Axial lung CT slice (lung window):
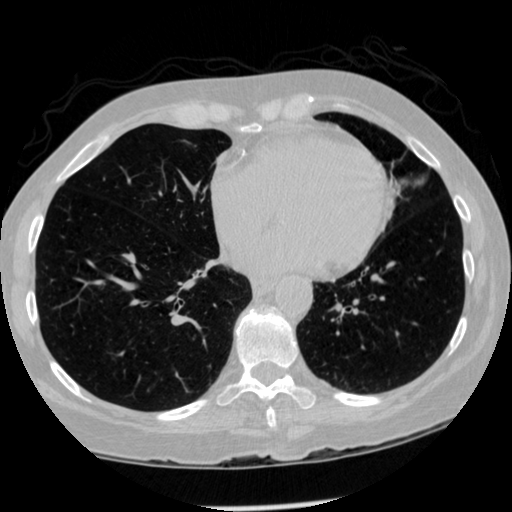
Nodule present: no